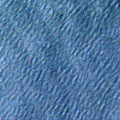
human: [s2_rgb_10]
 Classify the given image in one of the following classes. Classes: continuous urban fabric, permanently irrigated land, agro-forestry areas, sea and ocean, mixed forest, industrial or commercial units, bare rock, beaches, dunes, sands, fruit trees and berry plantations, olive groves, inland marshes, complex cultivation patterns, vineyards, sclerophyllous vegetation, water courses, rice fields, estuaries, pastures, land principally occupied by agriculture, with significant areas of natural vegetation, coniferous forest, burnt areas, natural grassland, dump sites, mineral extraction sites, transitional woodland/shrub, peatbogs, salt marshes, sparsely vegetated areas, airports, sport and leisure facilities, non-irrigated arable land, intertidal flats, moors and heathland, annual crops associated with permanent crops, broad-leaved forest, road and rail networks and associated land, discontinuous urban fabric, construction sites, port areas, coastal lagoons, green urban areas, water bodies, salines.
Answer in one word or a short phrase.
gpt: sea and ocean